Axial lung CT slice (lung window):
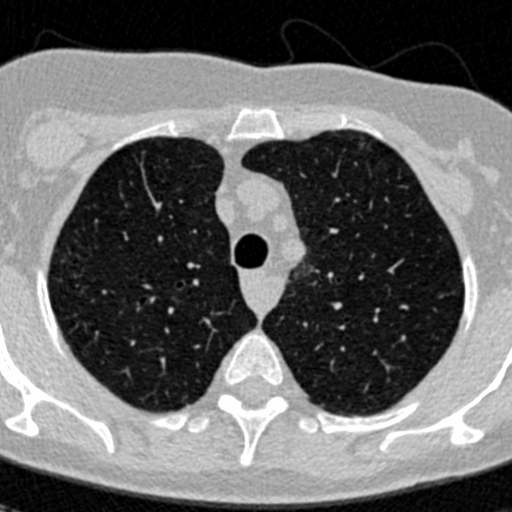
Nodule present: no